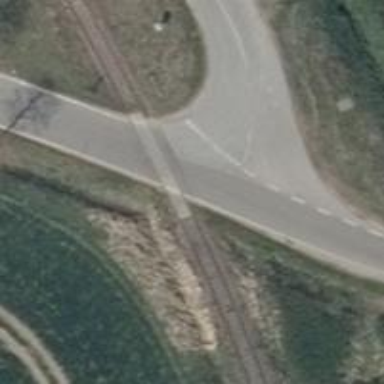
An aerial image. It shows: Railway signal.